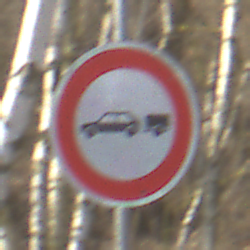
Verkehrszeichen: VerbotPersonenkraftwagenMitAnhaenger
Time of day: MorningAfternoon
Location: Outdoor (Nature)
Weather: Clear
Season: Winter
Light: Natural